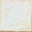
Piece: xx